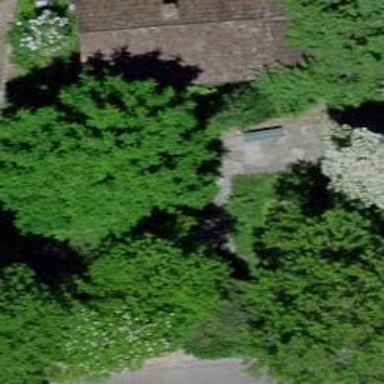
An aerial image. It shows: Bench.